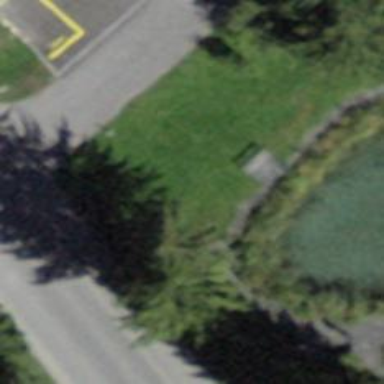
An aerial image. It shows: Bench.